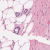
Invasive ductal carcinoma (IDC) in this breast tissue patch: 0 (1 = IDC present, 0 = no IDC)